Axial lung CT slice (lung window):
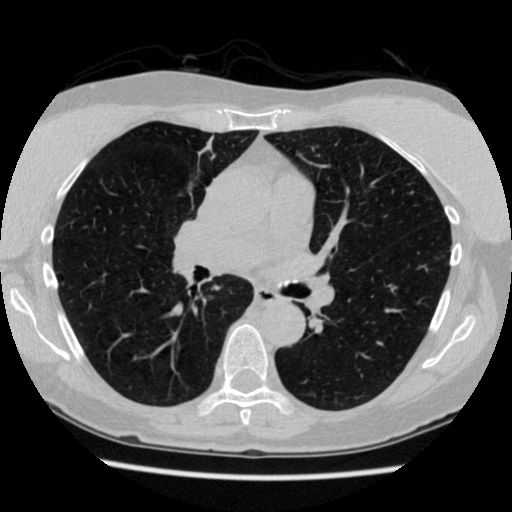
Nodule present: no